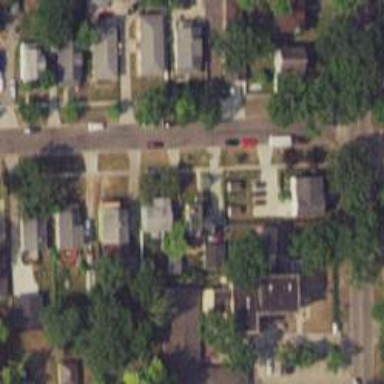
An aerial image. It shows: Alley classified as service road.